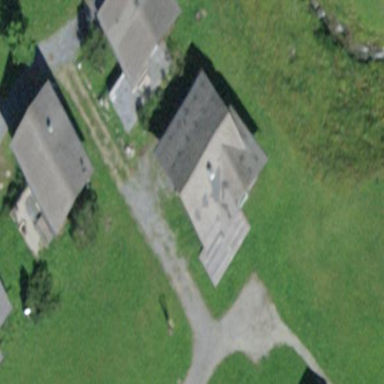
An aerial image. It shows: Detached building.